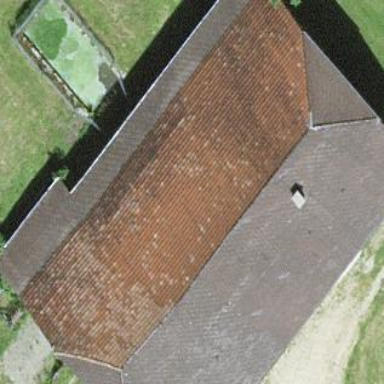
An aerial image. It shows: Farm building.